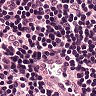
Metastatic tissue present: no